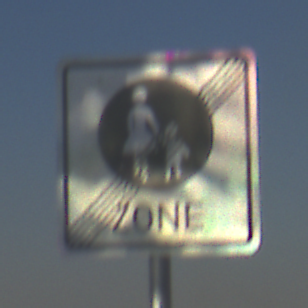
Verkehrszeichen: EndeFussgaengerzone
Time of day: MorningAfternoon
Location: Outdoor (Nature)
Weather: Clear
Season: NotSpecified
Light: Natural